Question:
Hi, How can I remove the border that surrounds the splitcontainer.panel?
As you can see in the picture the left is executed and the right VS.
The panel have dock.left programmatically and form backcolor is the same as panel therefore I believe that is the border.
I've tried some code but don't work including this but only work on tabcontrol:
'''
protected override void WndProc(ref Message m)
{
// Hide the tab headers at run-time
if (m.Msg == 0x1328 && !DesignMode)
{
m.Result = (IntPtr)1;
return;
}
// call the base class implementation
base.WndProc(ref m);
}
'''
how can I hide this border? hlp pls :
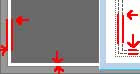
Answer: I'll try to answer, though I have win7.
On picture below you have typical 'SplitContainer'. It consists of:
- - - -

On your screenshot you are editing form and in the designer mode you can see stroked lines which are representing panel margins. I have them too. It's ok.
What is not ok, is the left part of your screenshot. Suddenly your form is of something. This something cause this effect. I could think of either something has 'Padding' (not '0;0;0;0') or your form has 'Margin' (not '0;0;0;0') or perhaps it is some glitch, when, to example, you have your form embedded into something (another form), due to non-client region being not-painted or whatever else.
## Edit
Try to set colors explicitly (set some crazy colors, like I did) for: splitcontainer, panel1, panel2 and parent container (whatever it is). Then post a screenshot. I am pretty sure once you do it, you will see a problem.